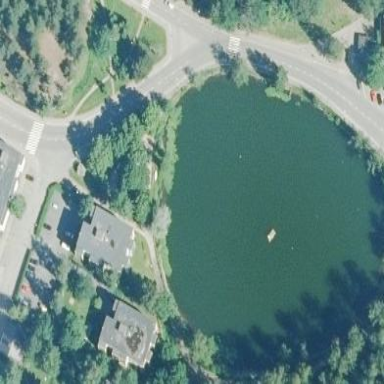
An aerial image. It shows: Peaceful pond surrounded by nature.